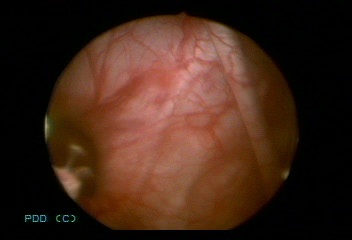
Modality: WLC
Class: Normal mucosa
Bladder cancer association: No